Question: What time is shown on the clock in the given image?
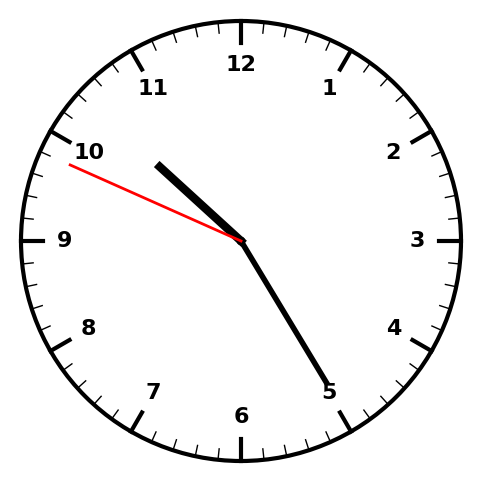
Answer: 10:24:49